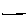
Label: line